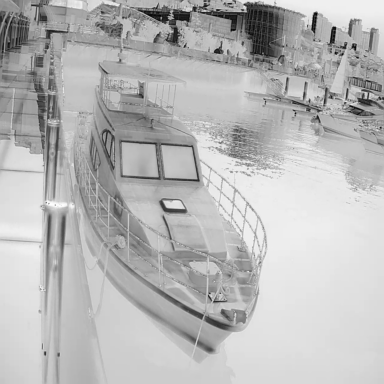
There are three canoes in the infrared image.